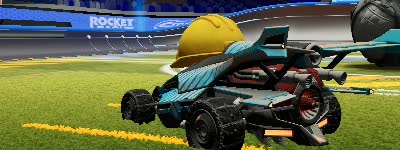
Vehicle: aftershock